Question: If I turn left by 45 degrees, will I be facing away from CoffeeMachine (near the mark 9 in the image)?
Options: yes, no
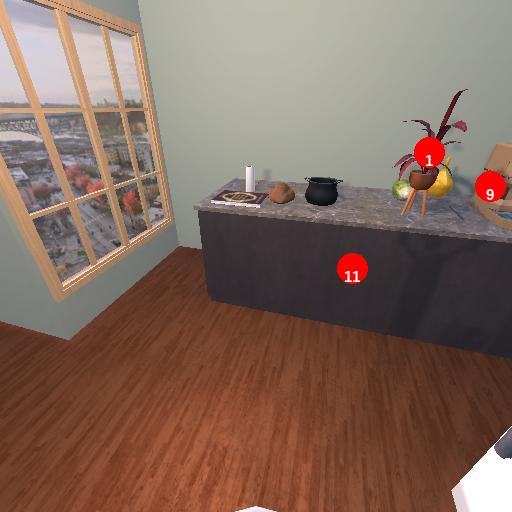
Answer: yes